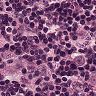
Metastatic tissue present: yes